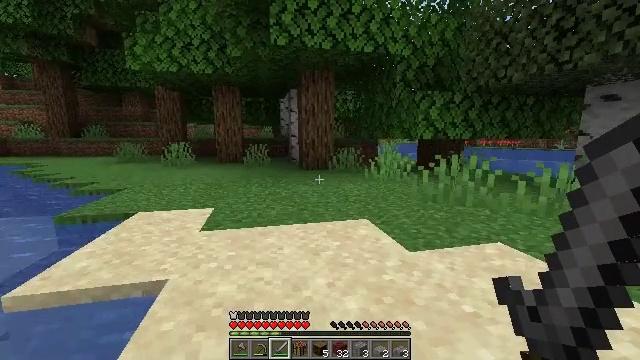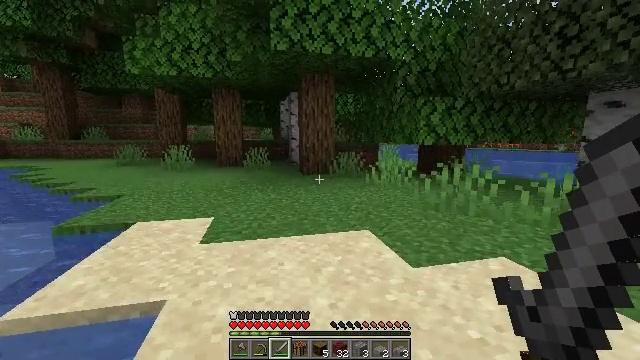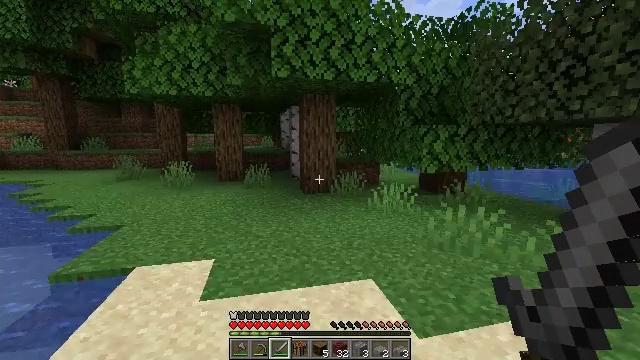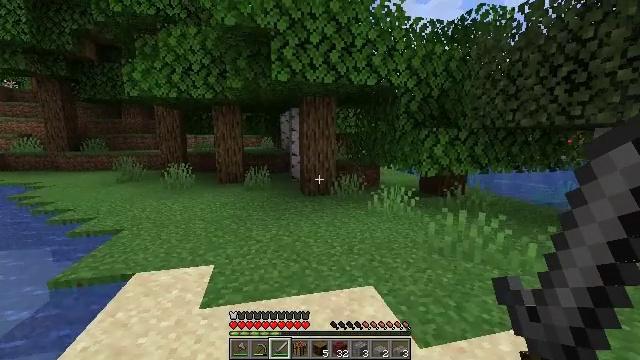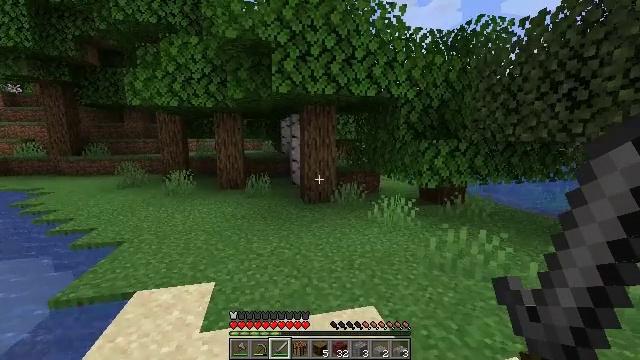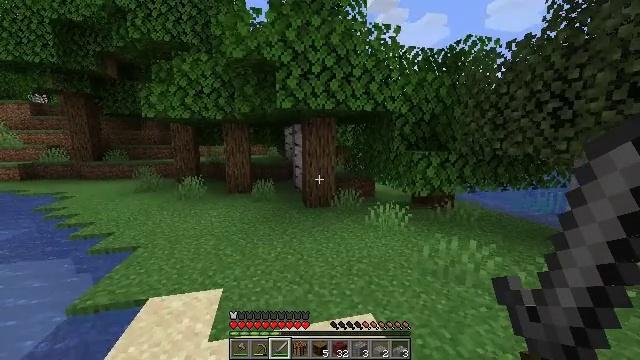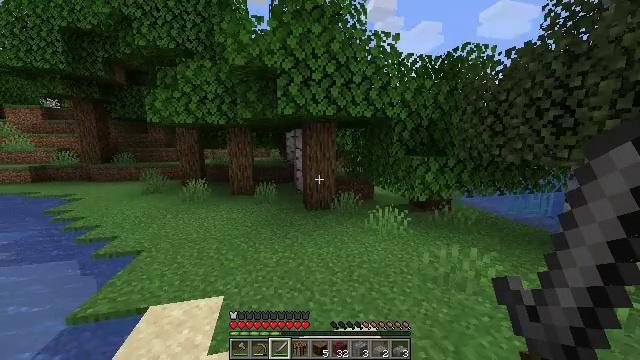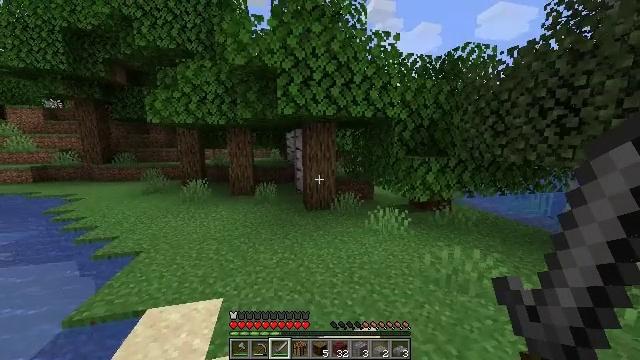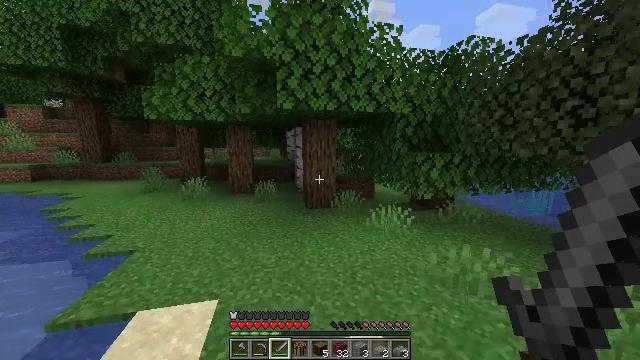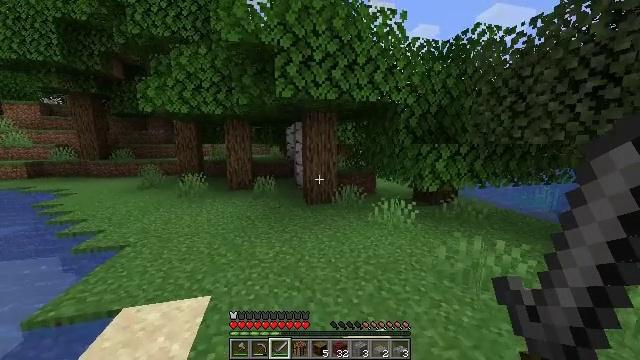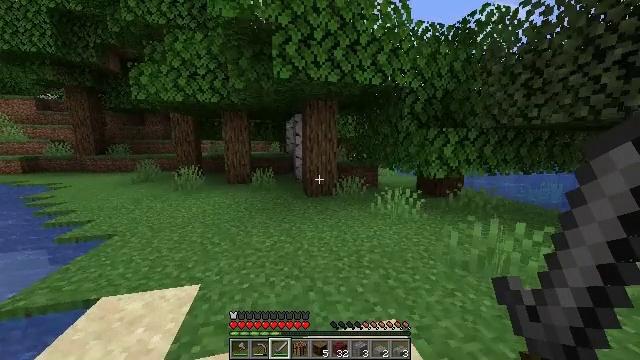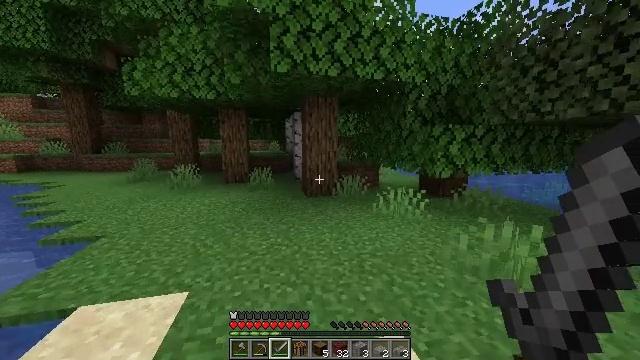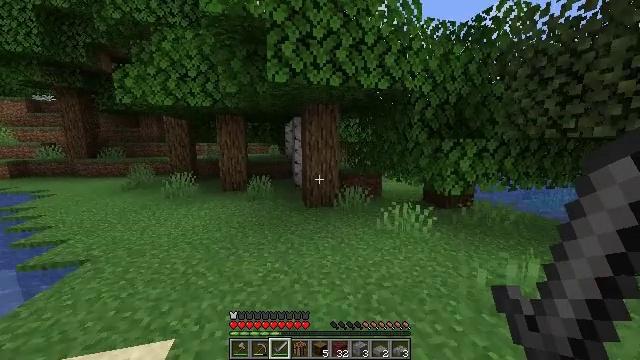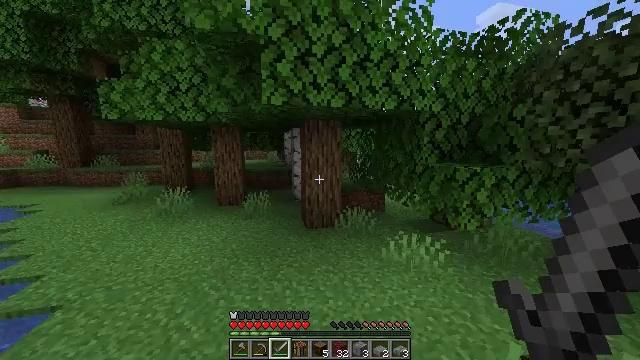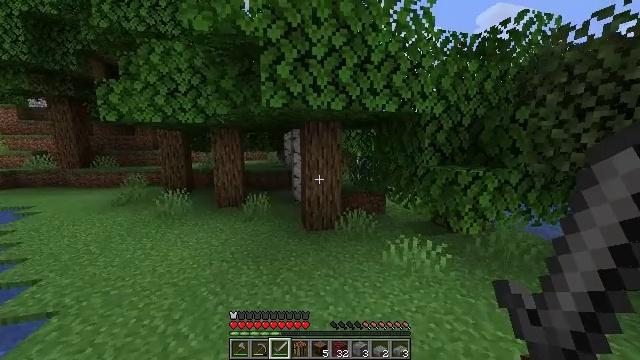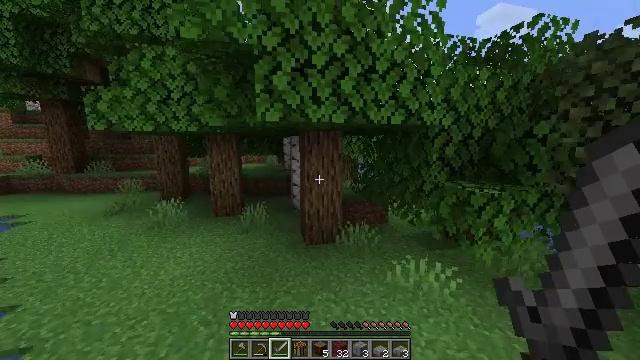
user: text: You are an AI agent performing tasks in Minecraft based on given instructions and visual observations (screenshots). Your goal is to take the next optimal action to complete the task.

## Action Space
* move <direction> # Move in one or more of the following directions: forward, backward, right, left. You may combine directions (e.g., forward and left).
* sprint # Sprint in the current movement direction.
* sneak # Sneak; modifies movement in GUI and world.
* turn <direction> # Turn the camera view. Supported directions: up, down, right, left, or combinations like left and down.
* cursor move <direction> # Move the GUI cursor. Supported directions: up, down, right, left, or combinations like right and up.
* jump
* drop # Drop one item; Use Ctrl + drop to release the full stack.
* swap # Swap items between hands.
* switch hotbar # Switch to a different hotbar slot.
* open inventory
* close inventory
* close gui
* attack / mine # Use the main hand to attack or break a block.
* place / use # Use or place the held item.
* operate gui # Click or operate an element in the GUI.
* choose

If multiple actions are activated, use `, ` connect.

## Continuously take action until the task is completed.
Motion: motion action
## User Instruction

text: Trim the tree by mining oak leaves.
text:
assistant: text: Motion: move forward, sprint, jump
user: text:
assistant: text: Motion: move forward, sprint, jump
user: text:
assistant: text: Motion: move forward, sprint, jump
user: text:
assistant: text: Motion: move forward, sprint
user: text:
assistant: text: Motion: move forward, sprint, jump
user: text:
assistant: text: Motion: move forward, sprint, jump
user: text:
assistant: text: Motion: move forward, sprint, jump
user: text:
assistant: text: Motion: move forward, sprint, jump
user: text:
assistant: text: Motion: move forward, sprint
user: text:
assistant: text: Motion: move forward, sprint, jump
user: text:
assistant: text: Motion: move forward, sprint, jump
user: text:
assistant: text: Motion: move forward, sprint, jump
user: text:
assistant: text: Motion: move forward, sprint
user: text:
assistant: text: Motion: move forward, sprint
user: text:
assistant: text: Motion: move forward, sprint
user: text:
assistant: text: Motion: move forward, sprint
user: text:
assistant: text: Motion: move forward, sprint
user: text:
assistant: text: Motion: move forward, sprint
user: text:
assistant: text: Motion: move forward, sprint
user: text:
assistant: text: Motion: move forward, sprint
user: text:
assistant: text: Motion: move forward, sprint
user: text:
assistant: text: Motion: move forward, sprint
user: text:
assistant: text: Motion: move forward, sprint
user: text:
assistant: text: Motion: move forward and move left, sprint
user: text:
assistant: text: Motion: move forward and move left, sprint
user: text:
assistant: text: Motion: move forward and move left
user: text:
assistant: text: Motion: move forward and move left
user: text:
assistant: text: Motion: move forward
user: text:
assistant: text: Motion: move forward
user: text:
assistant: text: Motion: move forward and move left